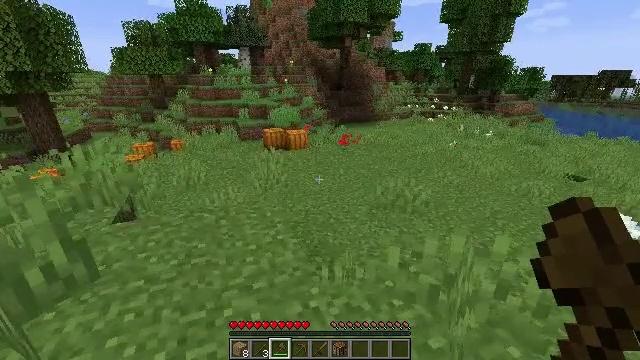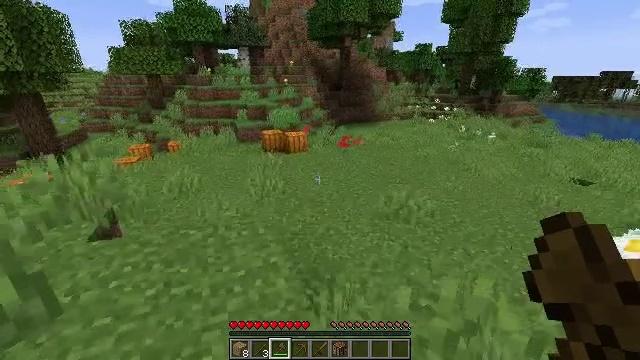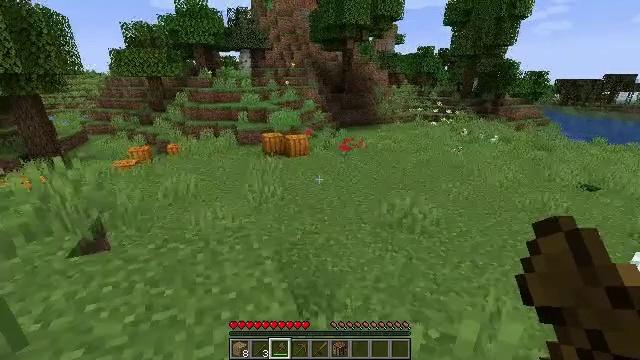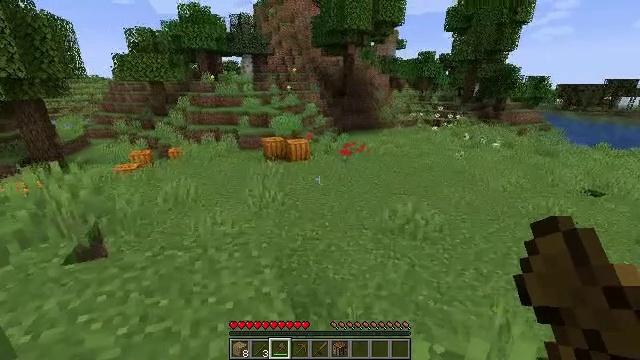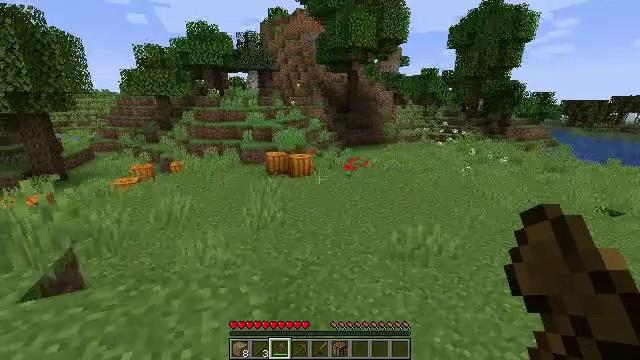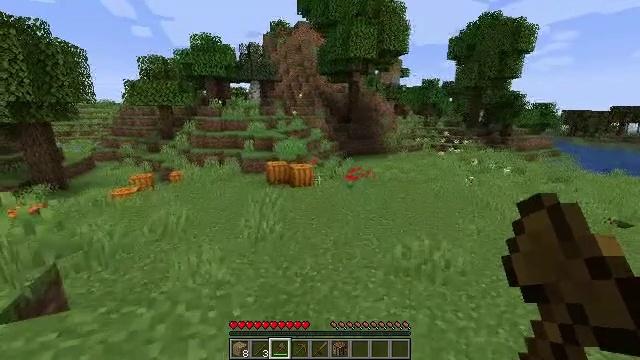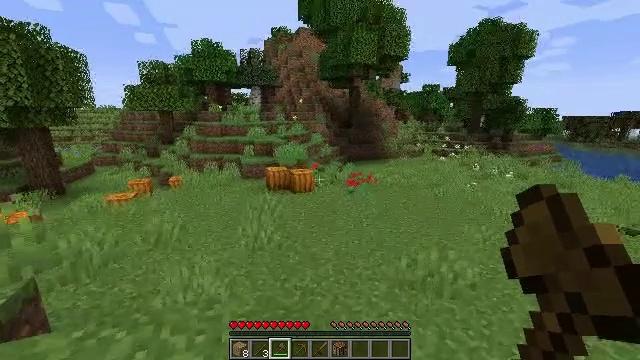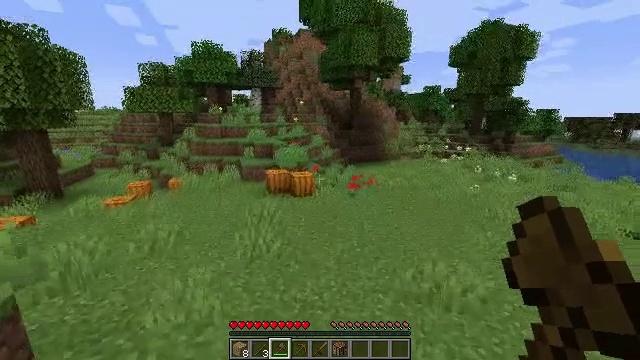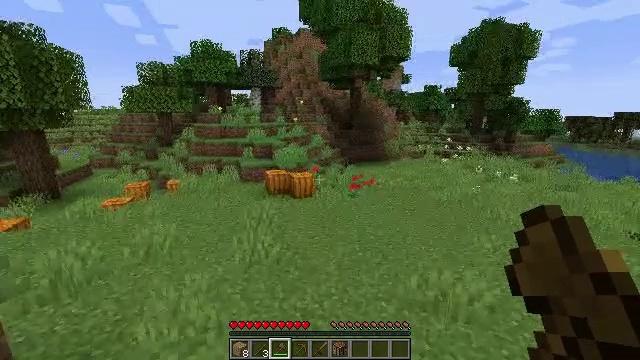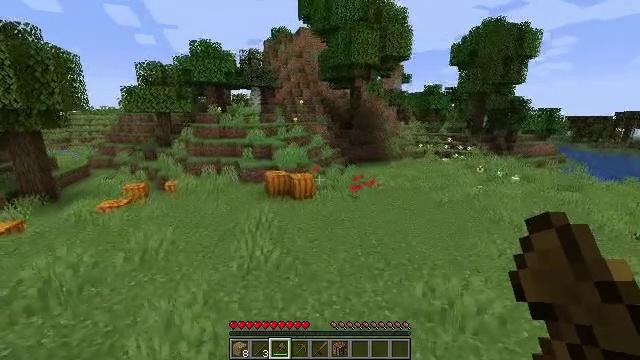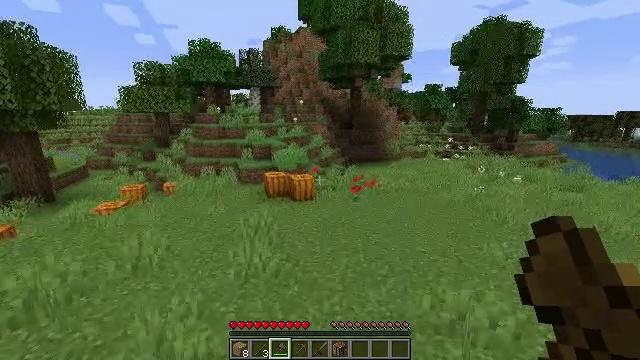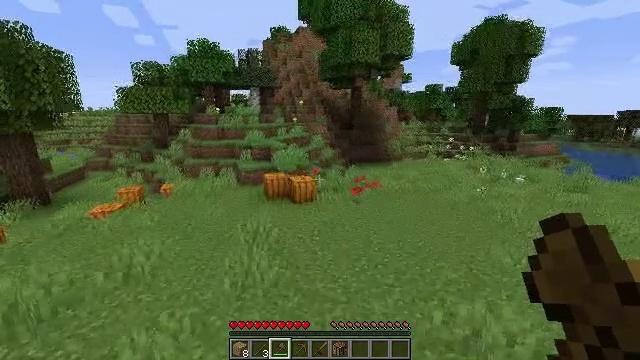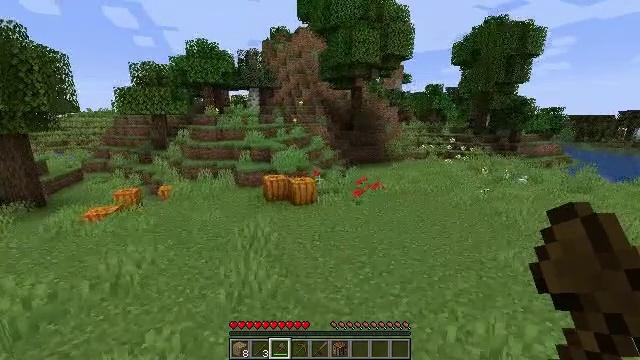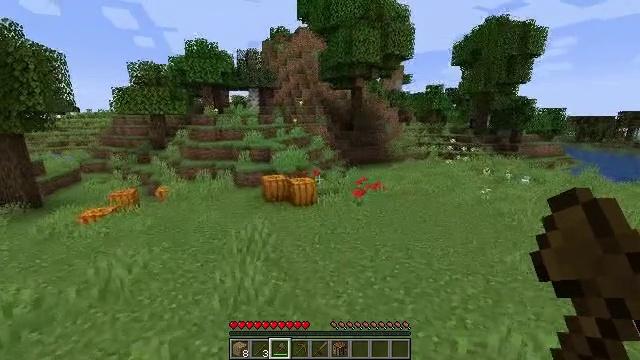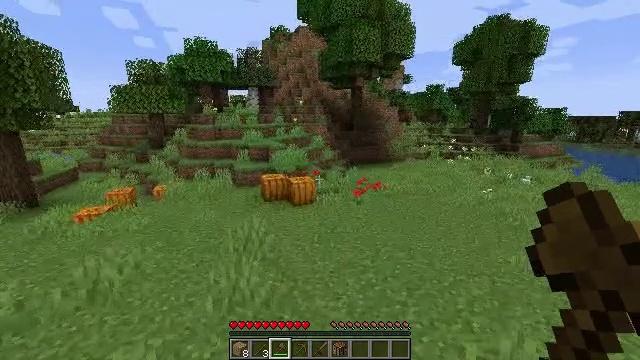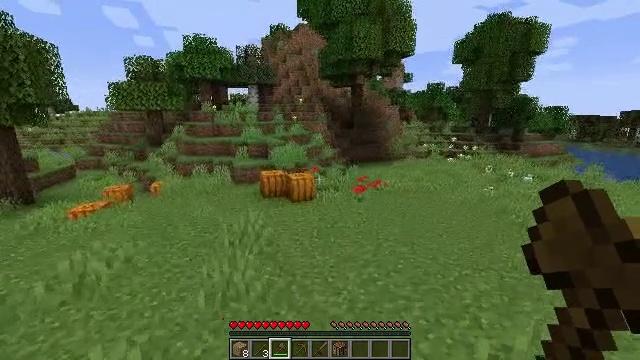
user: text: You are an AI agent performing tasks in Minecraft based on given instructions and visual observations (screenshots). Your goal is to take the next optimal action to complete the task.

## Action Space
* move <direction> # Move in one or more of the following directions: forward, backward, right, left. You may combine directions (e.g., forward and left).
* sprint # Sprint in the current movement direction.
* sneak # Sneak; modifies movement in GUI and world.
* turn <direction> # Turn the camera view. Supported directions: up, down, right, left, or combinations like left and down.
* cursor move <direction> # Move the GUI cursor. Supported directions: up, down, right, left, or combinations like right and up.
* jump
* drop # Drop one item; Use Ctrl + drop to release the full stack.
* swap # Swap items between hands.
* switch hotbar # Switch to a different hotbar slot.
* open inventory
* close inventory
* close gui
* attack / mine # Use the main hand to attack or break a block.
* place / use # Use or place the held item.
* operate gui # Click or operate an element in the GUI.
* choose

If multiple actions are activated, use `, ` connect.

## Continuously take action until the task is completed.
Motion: motion action
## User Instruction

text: Collect the pumpkin by holding left button.
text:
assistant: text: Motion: move forward
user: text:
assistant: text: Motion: move forward
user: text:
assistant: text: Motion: move forward
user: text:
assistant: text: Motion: move forward, turn up
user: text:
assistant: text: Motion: move forward, turn up
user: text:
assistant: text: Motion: move forward, turn up
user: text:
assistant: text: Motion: move forward
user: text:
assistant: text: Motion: move forward
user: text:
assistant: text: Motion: move forward
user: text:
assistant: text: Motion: move forward
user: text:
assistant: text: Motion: move forward
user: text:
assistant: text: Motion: move forward
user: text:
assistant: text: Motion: move forward
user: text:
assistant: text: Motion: move forward
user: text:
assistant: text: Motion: move forward
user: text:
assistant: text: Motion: move forward
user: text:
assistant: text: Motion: move forward
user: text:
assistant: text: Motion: move forward
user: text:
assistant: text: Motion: move forward
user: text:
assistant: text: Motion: move forward
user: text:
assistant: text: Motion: move forward
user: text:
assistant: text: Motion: move forward
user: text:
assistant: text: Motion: move forward
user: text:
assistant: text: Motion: move forward
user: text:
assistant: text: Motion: move forward
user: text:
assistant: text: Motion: move forward
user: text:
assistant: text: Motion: move forward
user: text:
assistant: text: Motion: move forward
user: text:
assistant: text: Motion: move forward
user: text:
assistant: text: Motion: move forward